Field crop: maize
Growth stage: 2
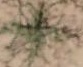
Species: salsola